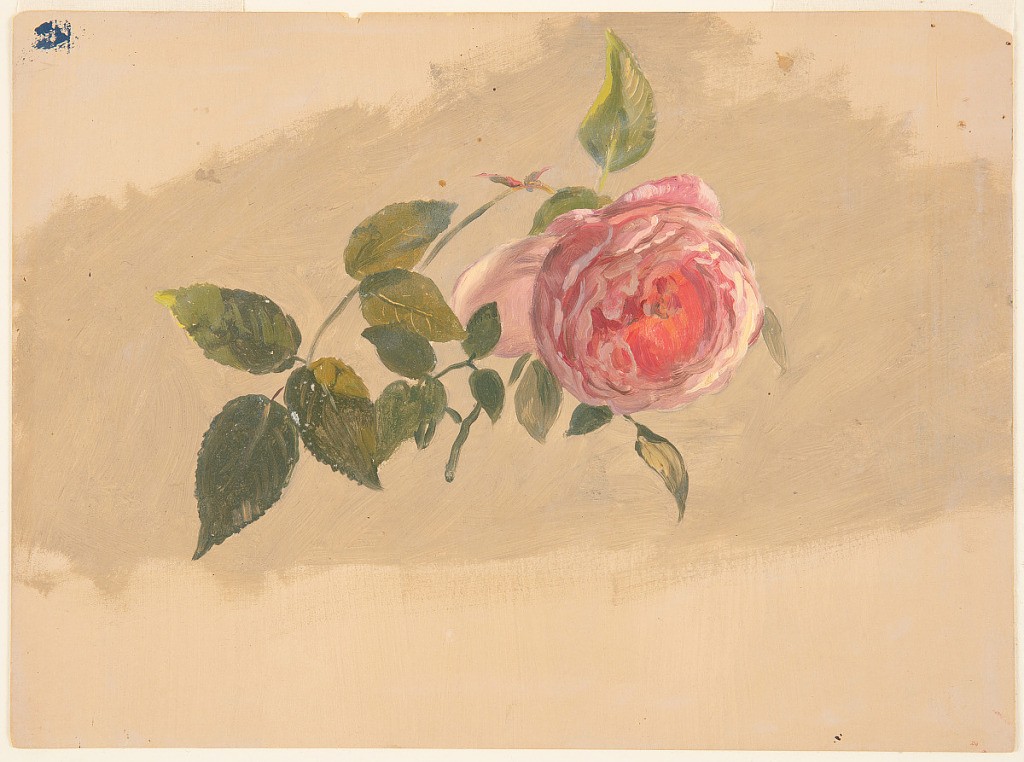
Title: A Rose Bough
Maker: Frederic Edwin Church, American, 1826–1900
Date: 1860–70
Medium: Brush and oil, graphite on thin tan paperboard
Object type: Drawing
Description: Botanical sketch showing an isolated view of a rose bough. Situated at center, the petals of the pink rose blossom are individually rendered, while the interior of the blossom appears to glow, as if light has traveled through its semi-transparent petals. Its stem, filled with multiple green leaves, twists off to the left. The artist's gray-green ground is visible behind the rose.